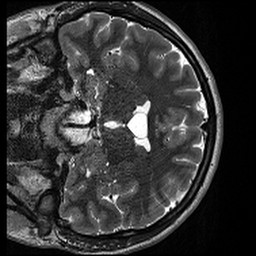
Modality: T2w
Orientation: coronal
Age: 26
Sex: male
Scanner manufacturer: siemens
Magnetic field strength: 3 T
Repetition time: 13.15 s
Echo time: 0.082 s